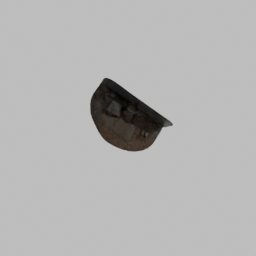
Label: architecture